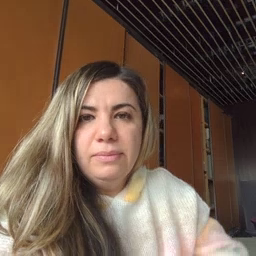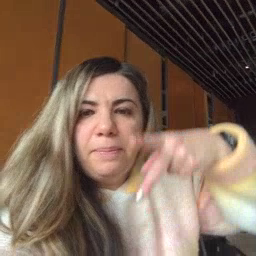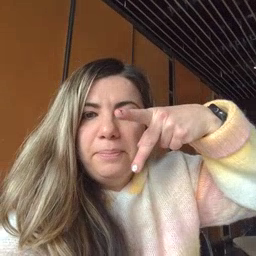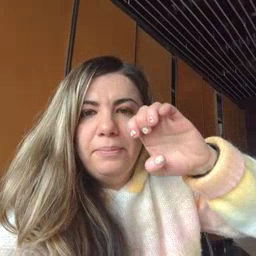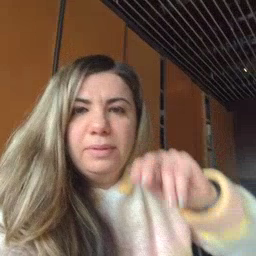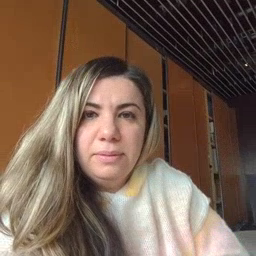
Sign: pen